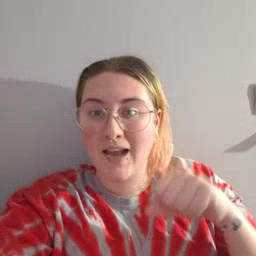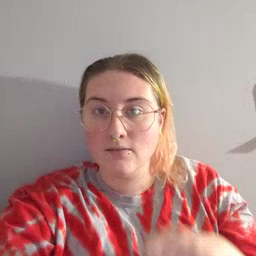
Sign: yes